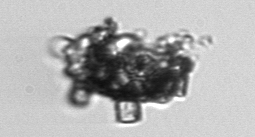
Label: Delphineis